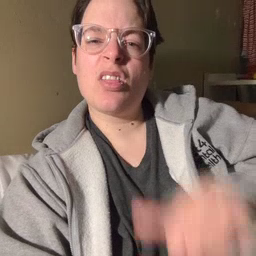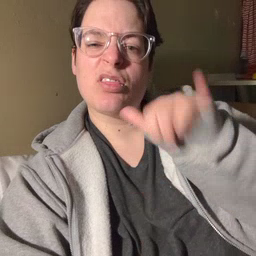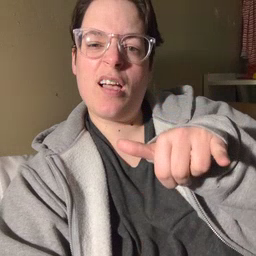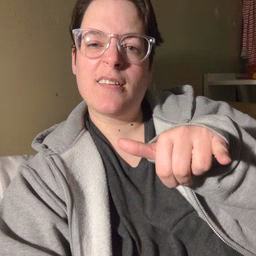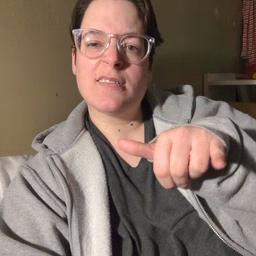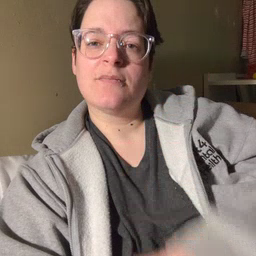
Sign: that